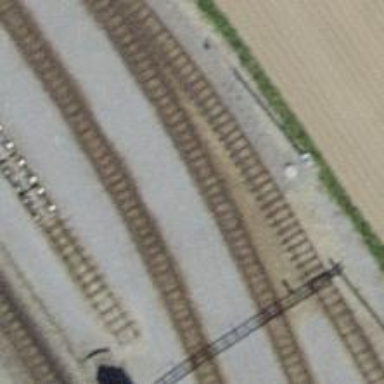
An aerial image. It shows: Narrow-gauge railway yard with electrified contact lines.